Question: I'm creating some parallax scrolling code (I know, I know), and I've got running smoothly, but I've run into a snag with an advanced use-case. <URL>.
It's now a buttery smooth 60fps in Chrome, Safari & FF, and that's partly because I'm only updating positions of elements when they're in view. I check for this using this code (found in <URL>:
'''
a = obj.offset + obj.height - winScroll,
b = winHeight - (obj.offset - winScroll);
if ( (a <= winHeight && a >= 0) || (b <= winHeight && b >= 0) ) {
'''
Basically, I'm checking if the object is in view like this:

If a b are greater than 0 but less than the height of the window, then it's visible.
This works great for things that are smaller than the window, but what about things that are larger? Basically, what I have to do is take a range of numbers (all the pixels between the top of the window and the top of the window + it's height) and compare it to another range of numbers (the offset of the object and the offset of the object + it's height) and see if any are the same numbers.
How do I do this in the already crowded 16ms I have every frame?
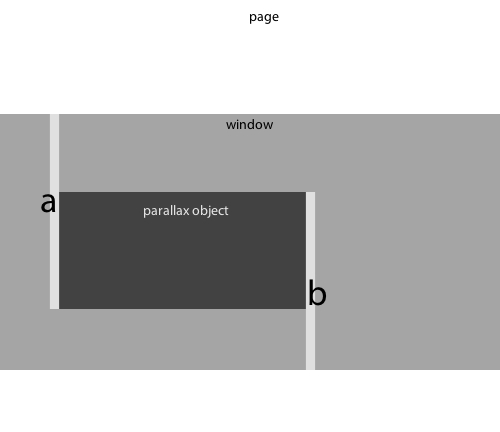
Answer: One way to prove (A) is to disprove (!A).
First, assume the object and the window are rectangles each with 4 properties ('left', 'right', 'top', 'bottom') that represent values in the coordinate system.
And assume that the origin 'O(0,0)' is the top-left corner of the window, the positive x-axis extending to the right and the positive y-axis extending downwards with respect to the origin.
The object is if and only if of the following statements is true:
- 'obj.left >= window.right'- 'obj.right <= window.left'- 'obj.top >= window.bottom'- 'obj.bottom <= window.top'
Chain these in an 'or' statement, and negate the result of that boolean expression.